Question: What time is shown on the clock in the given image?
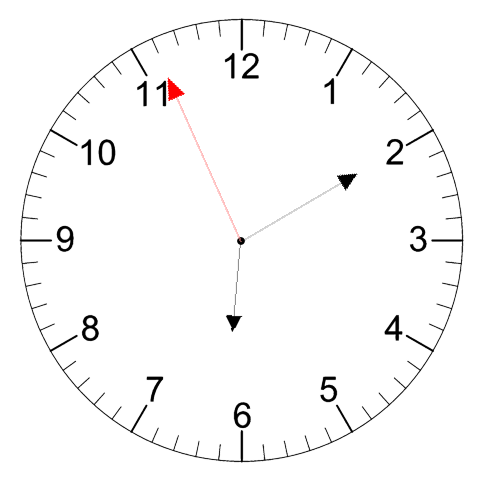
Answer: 06:09:56